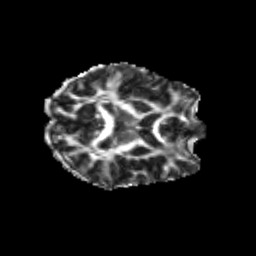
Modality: FA
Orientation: axial
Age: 23
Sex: female
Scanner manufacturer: siemens
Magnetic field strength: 3 T
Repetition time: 3.5 s
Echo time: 0.104 s